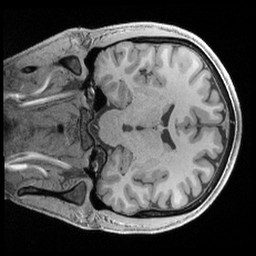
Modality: T1w
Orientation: coronal
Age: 25
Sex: male
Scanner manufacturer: siemens
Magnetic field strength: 3 T
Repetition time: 2.4 s
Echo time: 0.00241 s